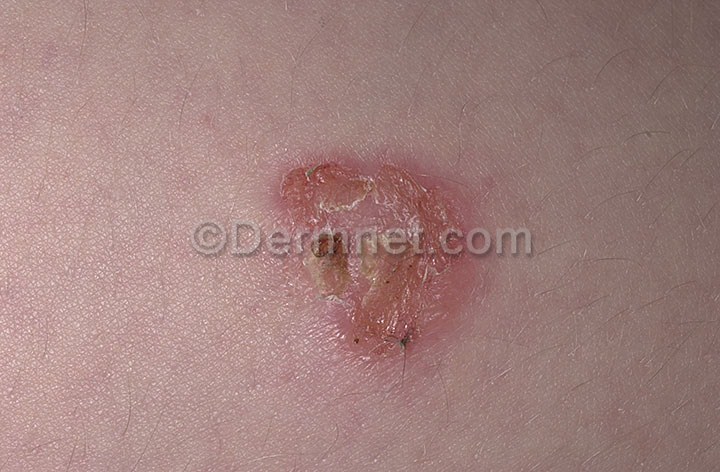
Disease: Cellulitis Impetigo and other Bacterial Infections